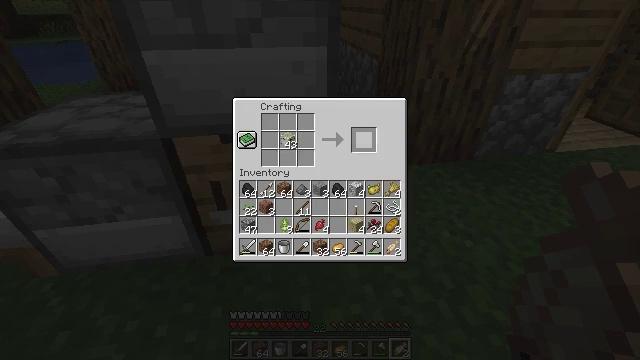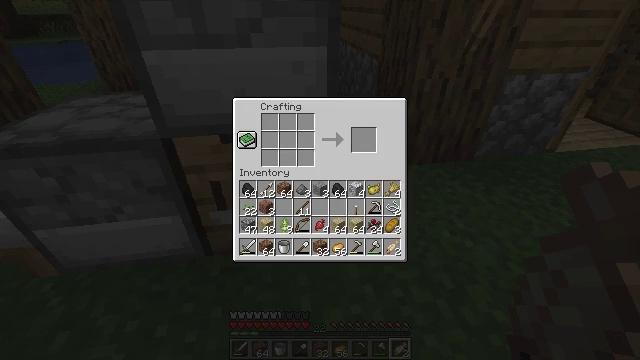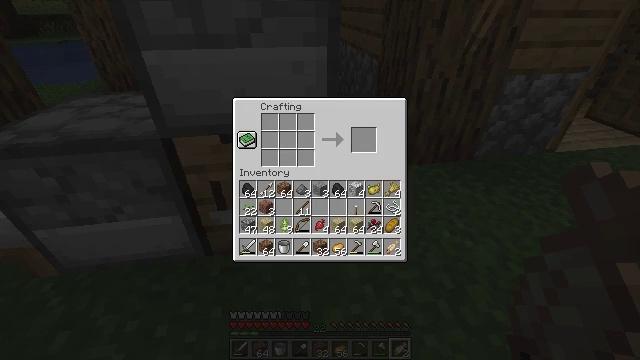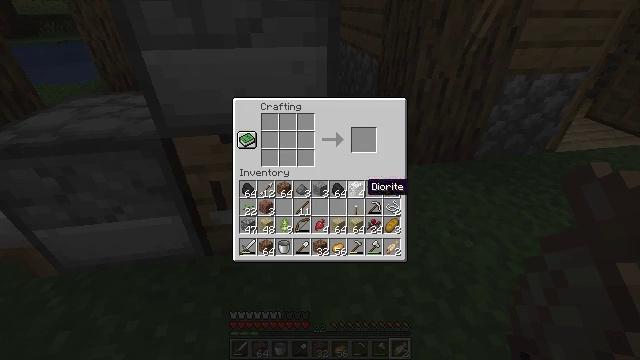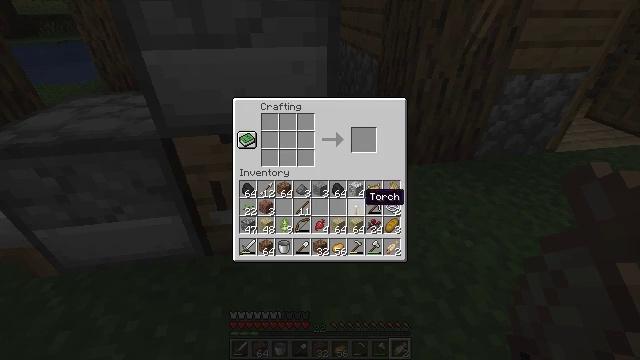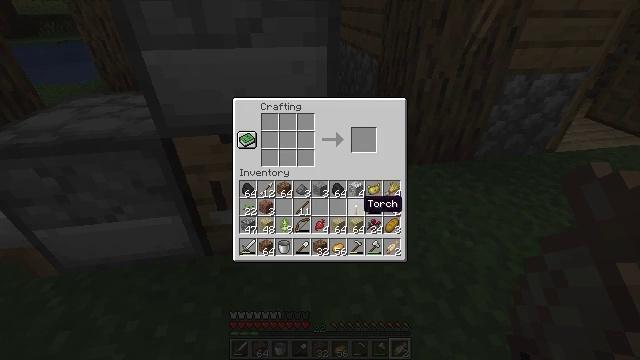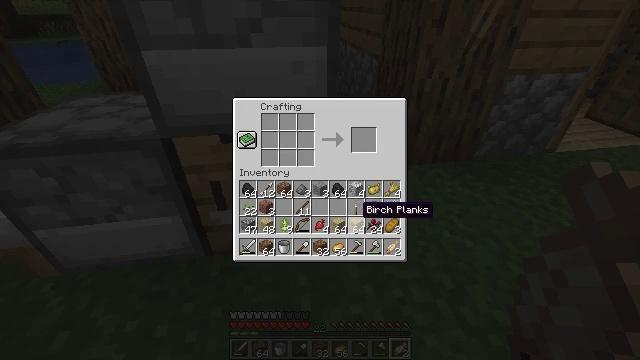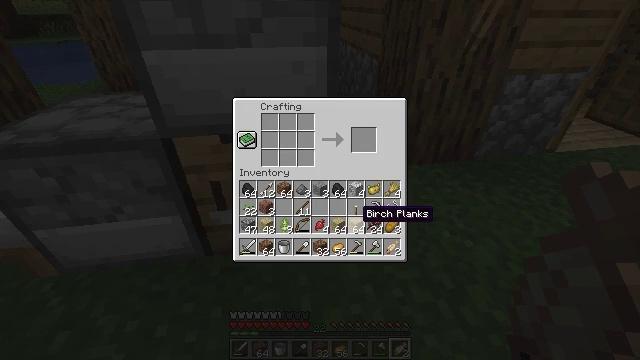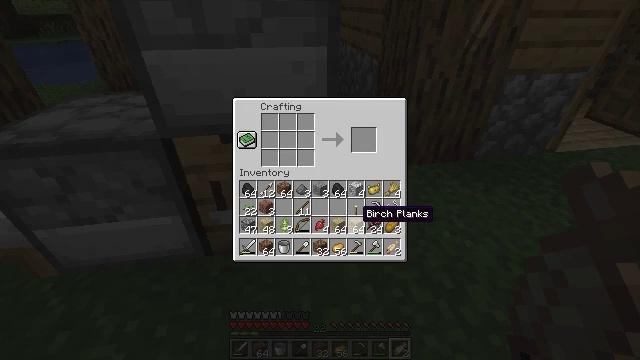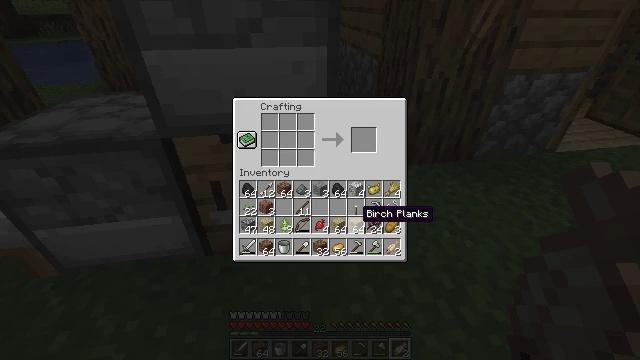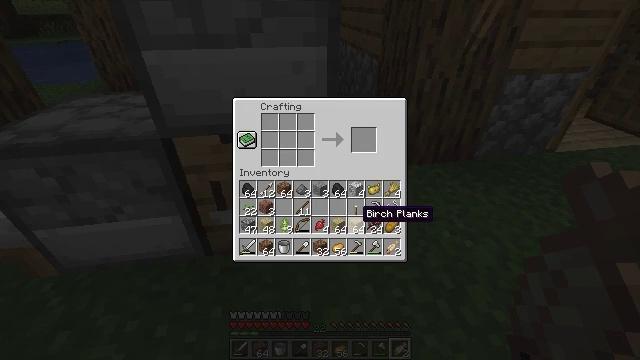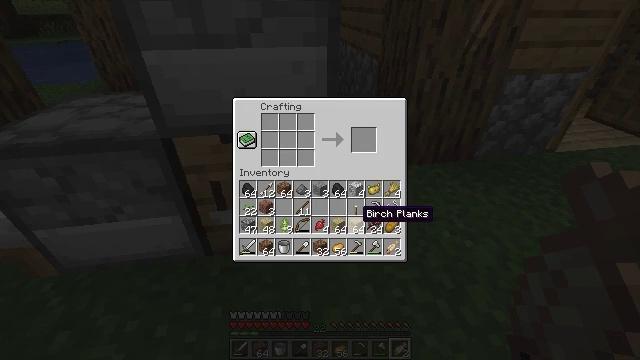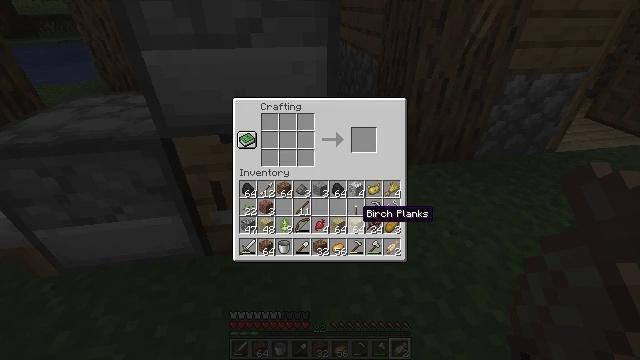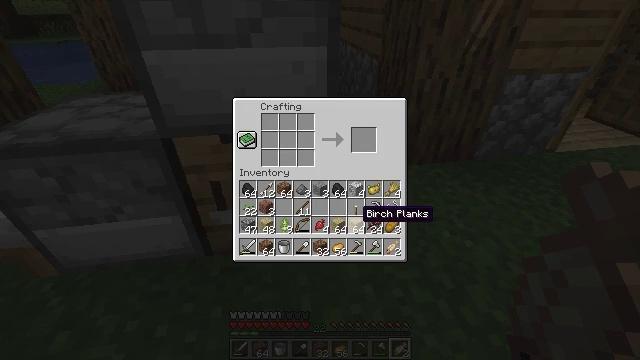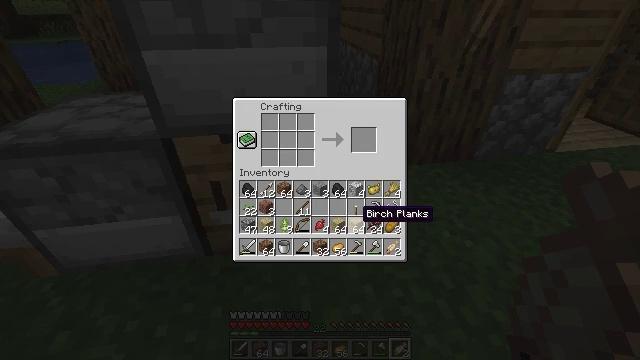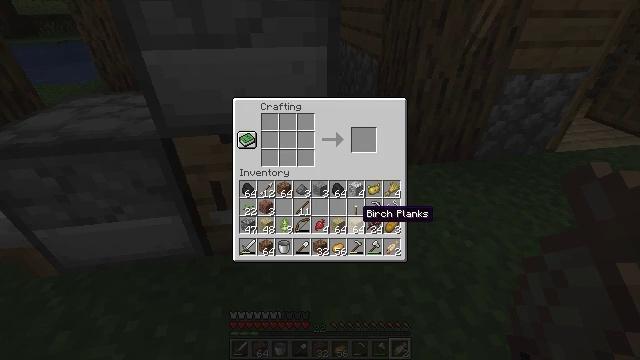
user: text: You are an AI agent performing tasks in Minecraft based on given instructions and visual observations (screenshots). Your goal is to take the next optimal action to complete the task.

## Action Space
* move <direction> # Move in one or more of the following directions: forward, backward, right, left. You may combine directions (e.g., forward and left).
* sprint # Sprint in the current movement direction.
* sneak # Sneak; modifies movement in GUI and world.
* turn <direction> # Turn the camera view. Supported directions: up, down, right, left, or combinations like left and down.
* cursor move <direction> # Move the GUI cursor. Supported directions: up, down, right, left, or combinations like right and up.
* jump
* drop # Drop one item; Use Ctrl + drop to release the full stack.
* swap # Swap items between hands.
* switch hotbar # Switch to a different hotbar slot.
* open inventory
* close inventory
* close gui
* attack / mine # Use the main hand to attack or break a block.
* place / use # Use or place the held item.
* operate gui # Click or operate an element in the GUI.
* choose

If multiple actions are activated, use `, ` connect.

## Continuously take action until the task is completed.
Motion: motion action
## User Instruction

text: Use birch planks in the crafting table to get birch slabs.
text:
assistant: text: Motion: sneak, cursor move down, open gui
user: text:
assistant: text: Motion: sneak, cursor move down
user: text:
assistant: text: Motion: sneak, cursor move down
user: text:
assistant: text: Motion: sneak, cursor move down
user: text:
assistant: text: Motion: cursor move down
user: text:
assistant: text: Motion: no_op
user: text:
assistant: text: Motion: no_op
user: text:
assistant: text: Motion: no_op
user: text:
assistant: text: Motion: no_op
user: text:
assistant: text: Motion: no_op
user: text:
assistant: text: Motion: no_op
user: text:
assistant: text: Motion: no_op
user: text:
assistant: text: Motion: no_op
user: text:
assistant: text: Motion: no_op
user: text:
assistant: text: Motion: no_op
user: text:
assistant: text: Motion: no_op
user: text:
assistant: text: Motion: no_op
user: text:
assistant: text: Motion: operate gui
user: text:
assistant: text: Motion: operate gui
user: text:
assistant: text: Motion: cursor move up
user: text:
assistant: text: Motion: cursor move left and up
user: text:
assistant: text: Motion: cursor move left and up
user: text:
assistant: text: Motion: cursor move left and up
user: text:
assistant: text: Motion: no_op
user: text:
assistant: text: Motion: no_op
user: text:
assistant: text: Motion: no_op
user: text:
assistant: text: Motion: no_op
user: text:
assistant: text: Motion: no_op
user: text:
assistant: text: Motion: no_op
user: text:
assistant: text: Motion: choose